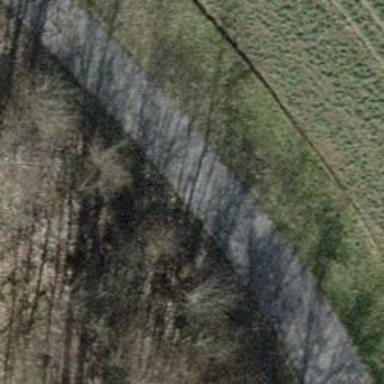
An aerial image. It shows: Unclassified road with asphalt surface.